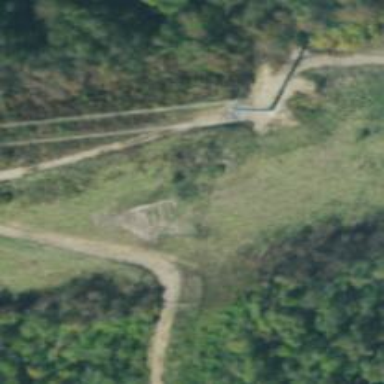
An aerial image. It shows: Lattice structure tower used for power transmission.